Question: My questions details are here
> <URL>
The extra things I added were a method in application controller and also made it to make it available in all views across the application
'''
helper_method :cart
def cart
@cart = Cart.find(session[:cart_id])
end
'''
When in my view I iterate over the @cart variable like this
'''
<%= cart.items.each do |item| %>
<tr>
<td><%= item.product.title%></td>
<td><%= item.product.price%></td>
</tr>
<% end %>
'''
It shows this

Why is printing that upper thing? I know that is the output of and all such variables. How to remove that?
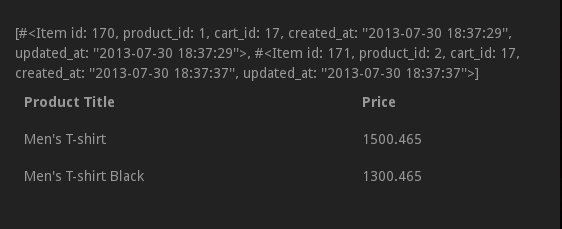
Answer: > Why is printing that upper thing?
Because you are telling it to. When you surround ruby code with '<%= %>' you are telling it to render the result of the enclosed code. Since you are putting it around the 'each' block it is displaying the result of 'each', which is the collection it was called on.
To remove it, just use '<% %>' instead.